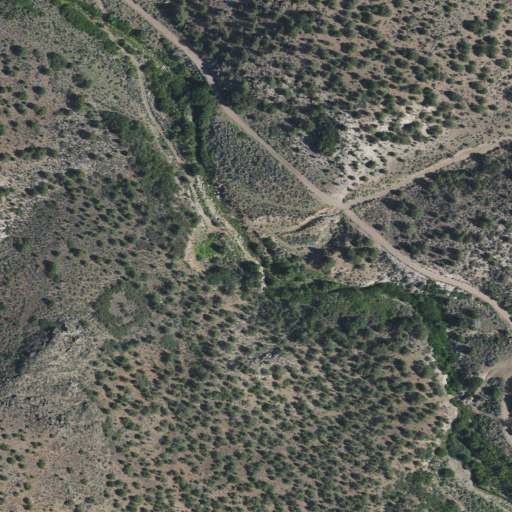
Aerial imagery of valley in Utah named Big Canyon containing evergreen forest and shrub